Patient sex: M
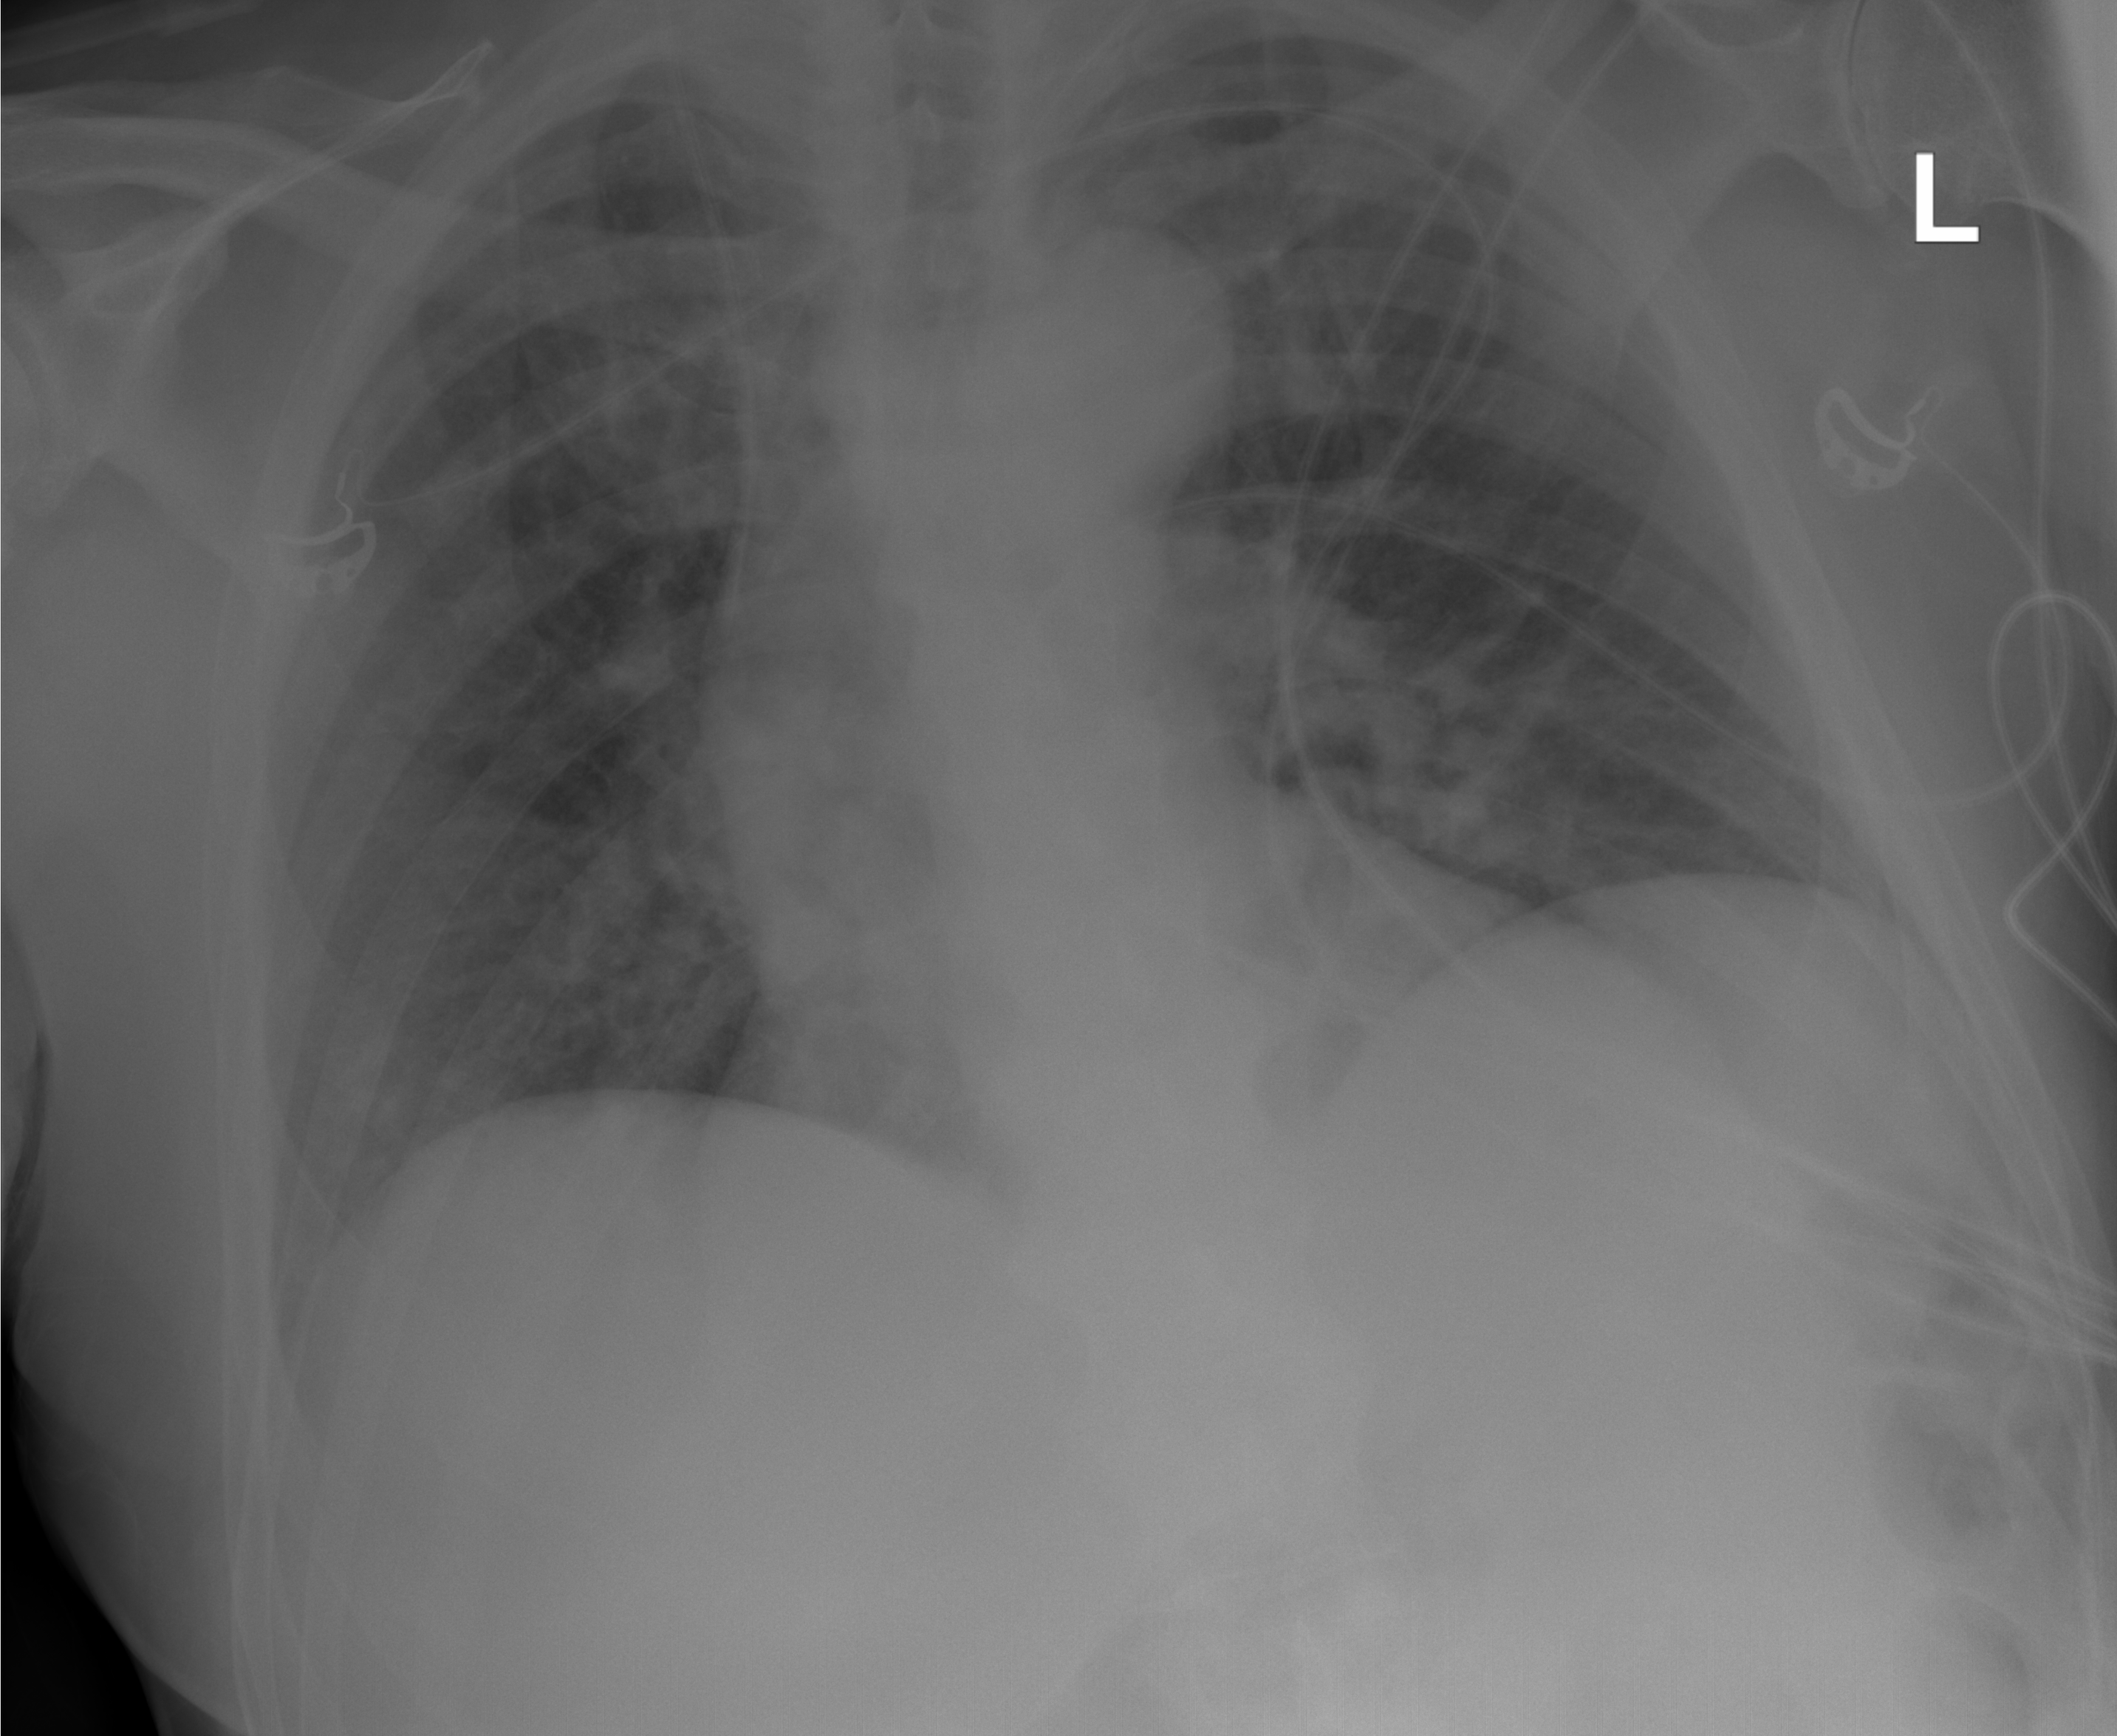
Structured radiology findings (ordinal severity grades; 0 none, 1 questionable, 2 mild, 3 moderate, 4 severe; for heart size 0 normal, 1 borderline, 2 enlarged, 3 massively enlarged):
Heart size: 0
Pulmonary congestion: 2
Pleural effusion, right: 0
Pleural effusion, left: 0
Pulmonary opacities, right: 0
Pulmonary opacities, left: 0
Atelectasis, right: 0
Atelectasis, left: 0